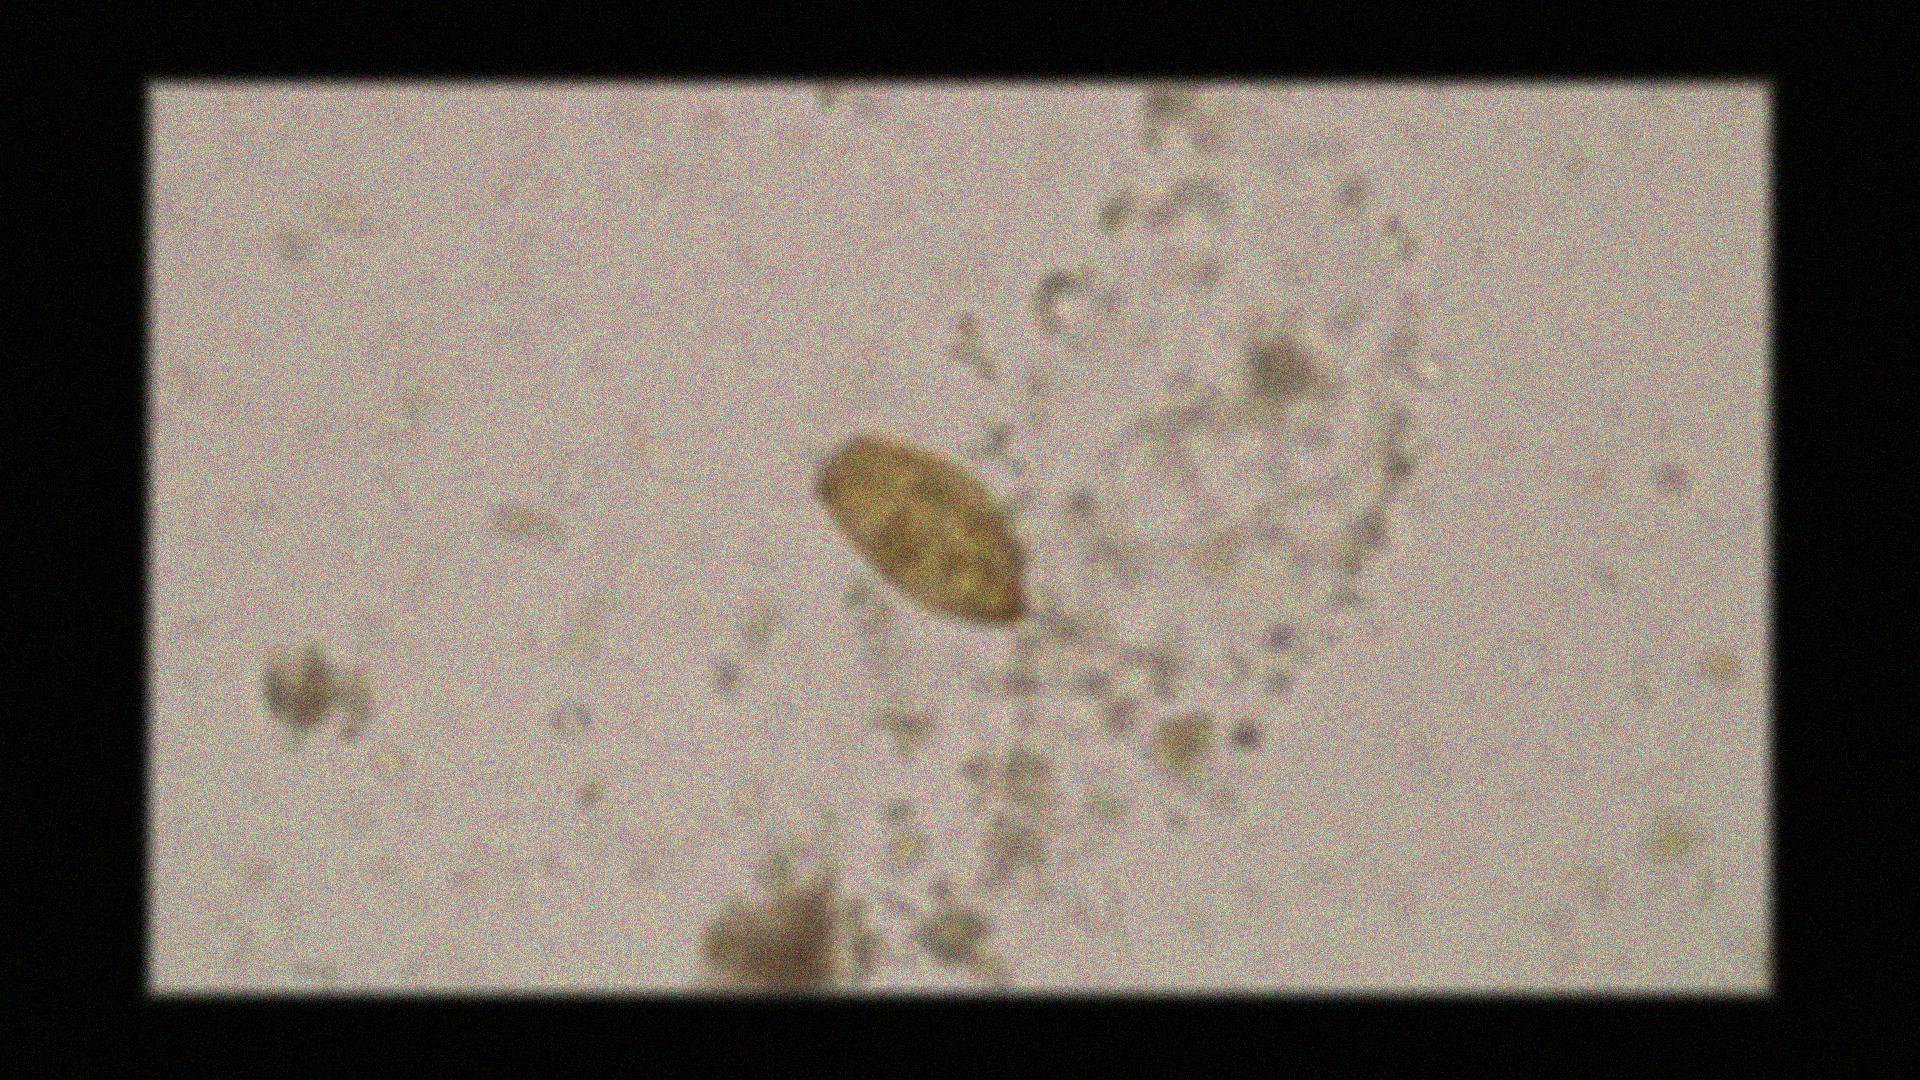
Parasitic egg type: Paragonimus spp